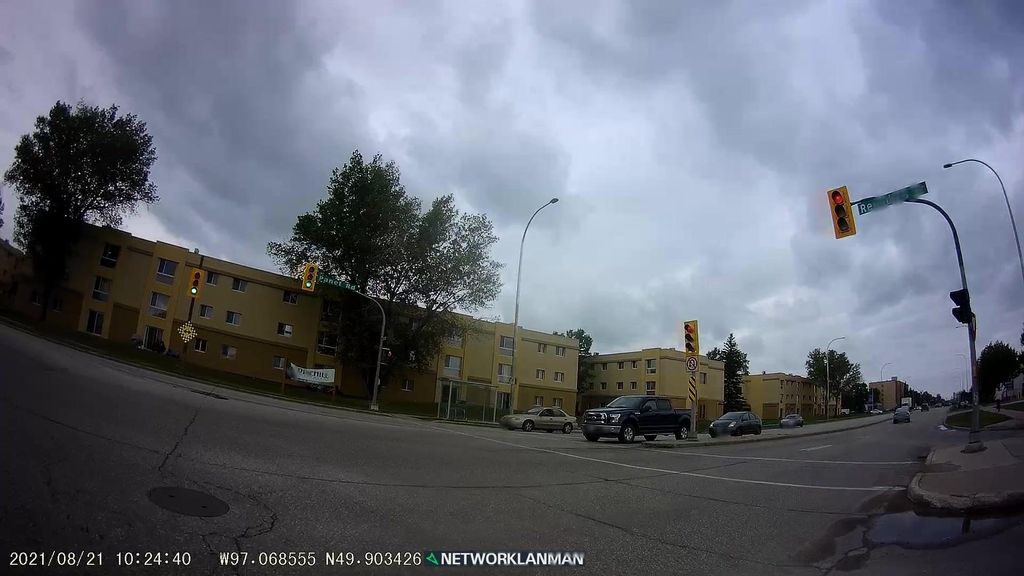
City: winnipeg